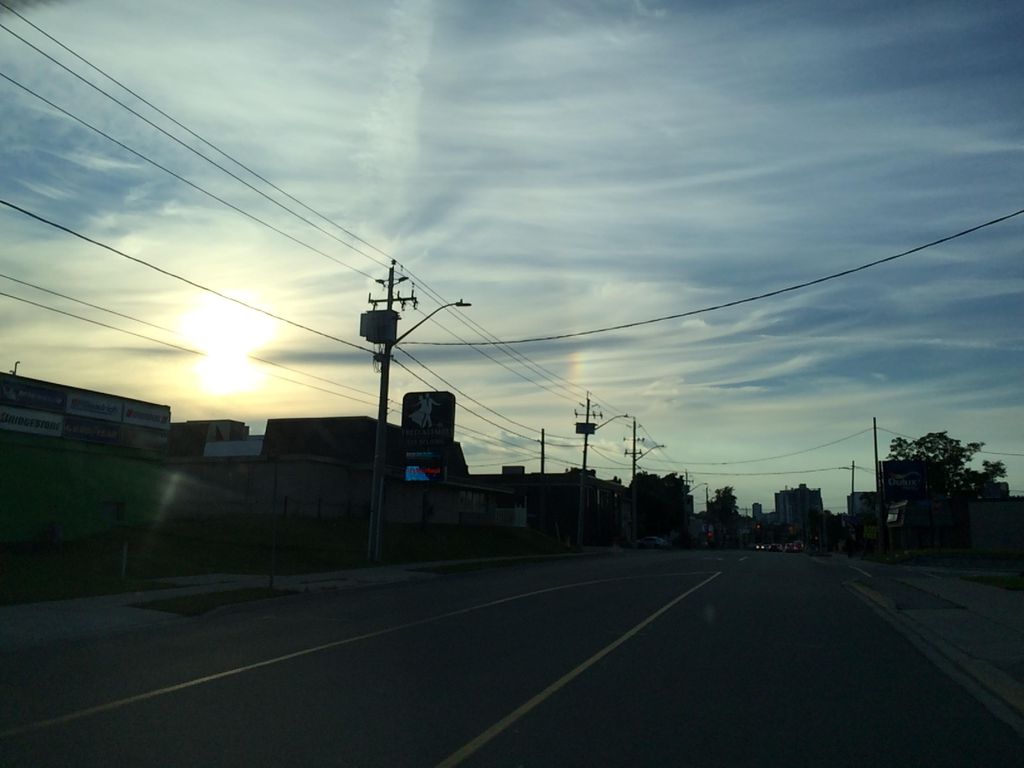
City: kitchener-waterloo